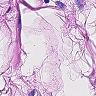
Metastatic tissue present: no